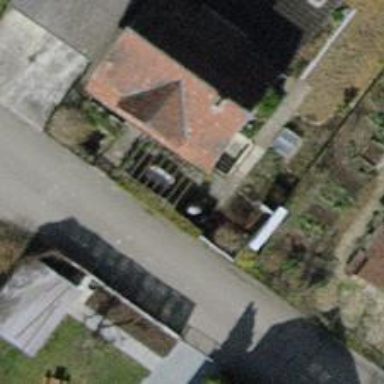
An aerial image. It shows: Detached building.